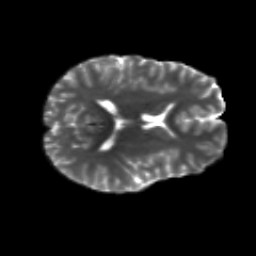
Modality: T2w
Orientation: axial
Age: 19
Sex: female
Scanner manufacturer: siemens
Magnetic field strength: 3 T
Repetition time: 8.8 s
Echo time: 0.085 s